Question: On UI I have a TextBox. I want to show Tree element when user clicks on TextBox. I want to prevent user from direct input text to TextBox (it's value must depend which item user select from Tree)

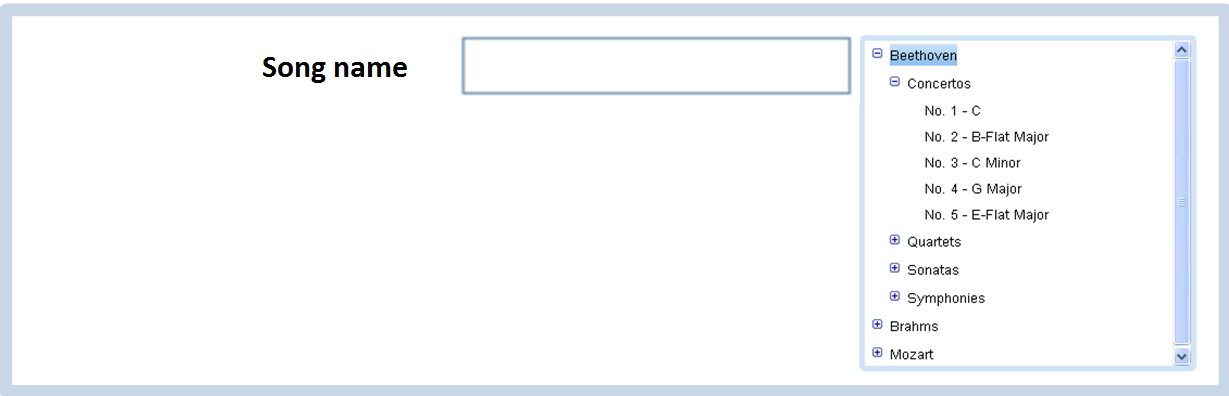
Answer: Set <URL>
'''
tree.addSelectionHandler(new SelectionHandler<TreeItem>() {
public void onSelection(SelectionEvent<TreeItem> event) {
textbox.setText(event.getSelectedItem().getText());
}
});
'''